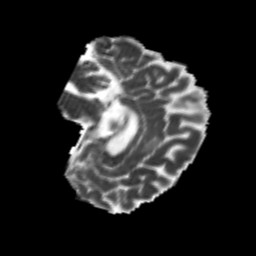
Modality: MD
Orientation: sagittal
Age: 24
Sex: male
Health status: healthy
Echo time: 0.074 s